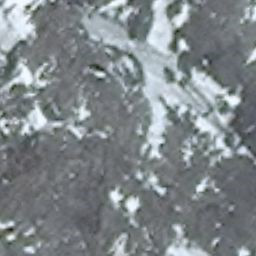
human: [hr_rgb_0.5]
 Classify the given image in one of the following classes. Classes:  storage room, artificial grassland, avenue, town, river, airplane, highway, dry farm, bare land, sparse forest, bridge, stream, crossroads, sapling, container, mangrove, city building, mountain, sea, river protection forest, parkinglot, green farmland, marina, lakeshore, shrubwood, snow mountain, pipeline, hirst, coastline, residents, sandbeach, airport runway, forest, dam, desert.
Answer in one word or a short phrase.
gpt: snow mountain